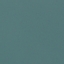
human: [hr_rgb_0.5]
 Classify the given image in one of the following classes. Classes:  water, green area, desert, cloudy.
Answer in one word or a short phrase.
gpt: water